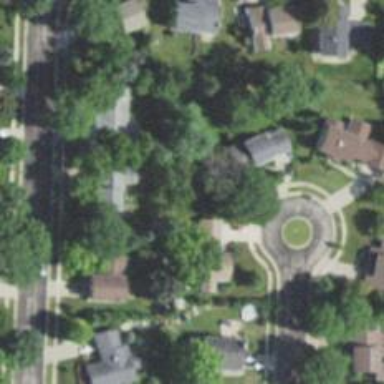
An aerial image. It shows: Neighborhood.